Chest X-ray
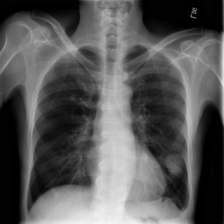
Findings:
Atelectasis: negative
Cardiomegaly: negative
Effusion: negative
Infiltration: negative
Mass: positive
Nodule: negative
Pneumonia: negative
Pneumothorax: negative
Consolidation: negative
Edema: negative
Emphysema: negative
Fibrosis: negative
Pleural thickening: negative
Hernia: negative